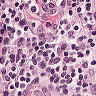
Metastatic tissue present: no